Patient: sex M, age 57
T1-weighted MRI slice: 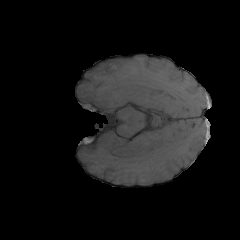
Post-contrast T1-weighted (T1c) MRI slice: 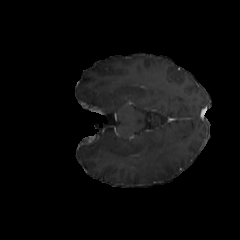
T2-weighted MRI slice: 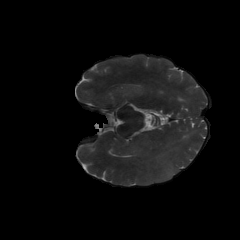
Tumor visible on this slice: yes
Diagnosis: Glioblastoma, IDH-wildtype
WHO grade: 4